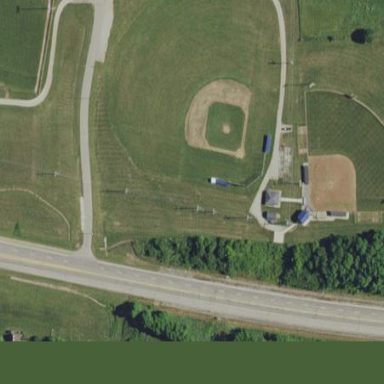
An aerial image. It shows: Baseball pitch for leisure land activities.